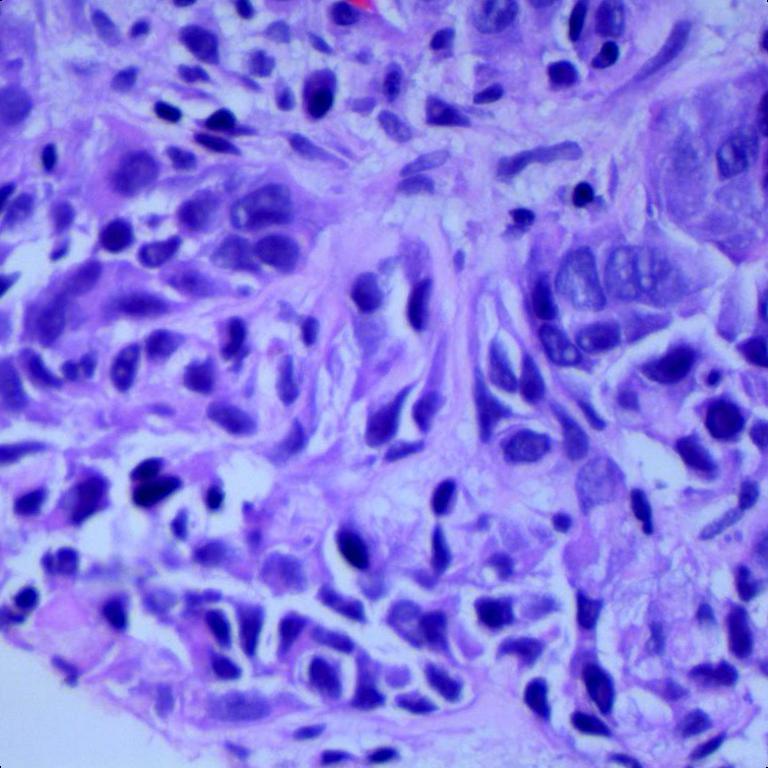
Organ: lung
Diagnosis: adenocarcinomas